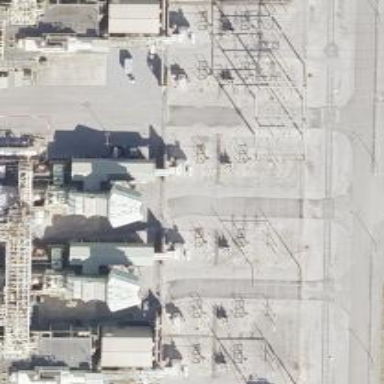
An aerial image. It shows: Switch used for power control.